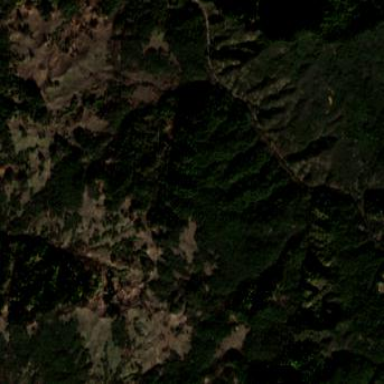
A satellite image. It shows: Forest area.